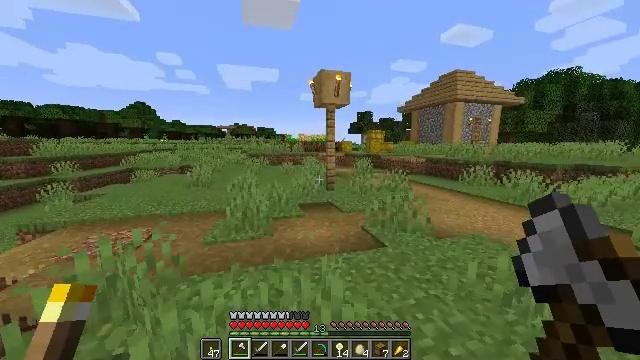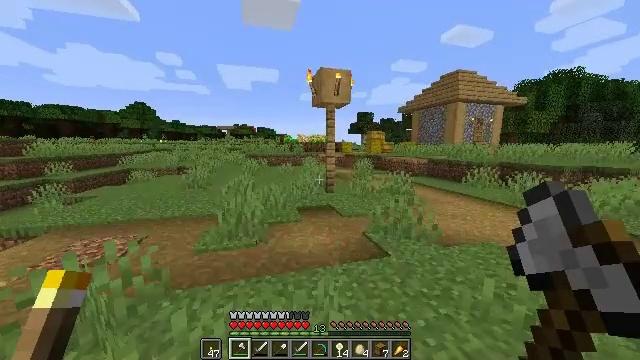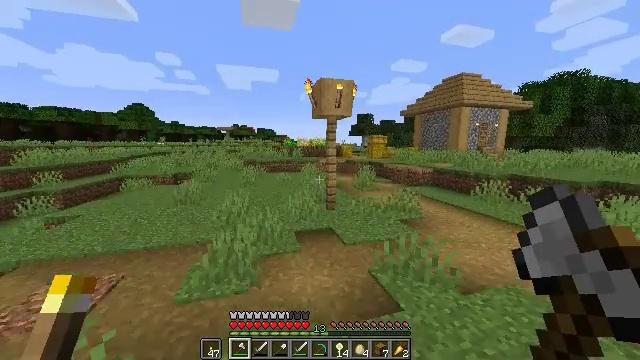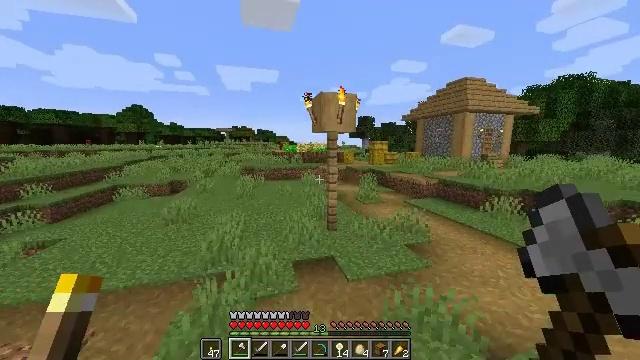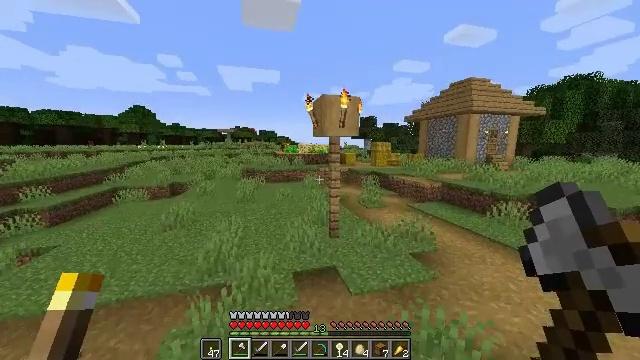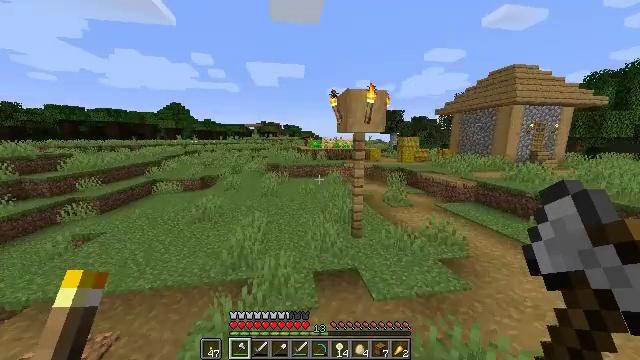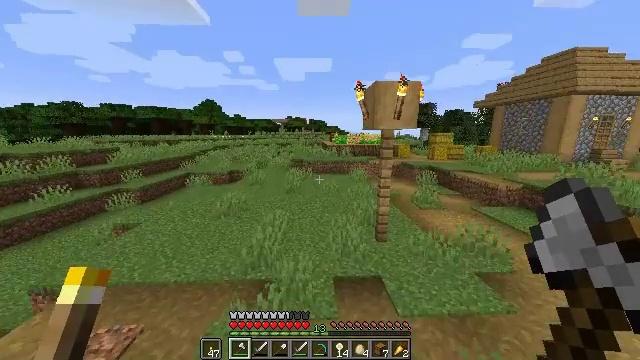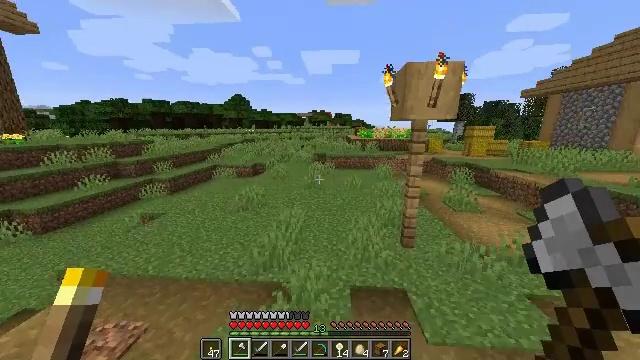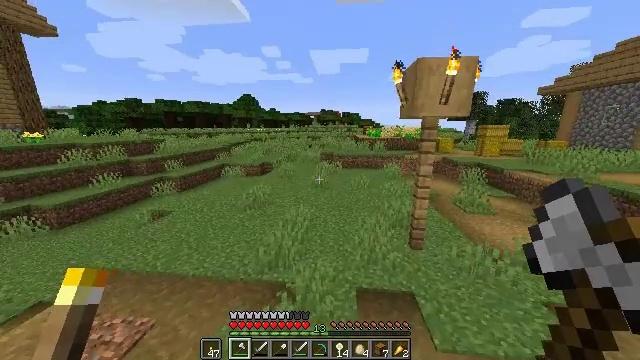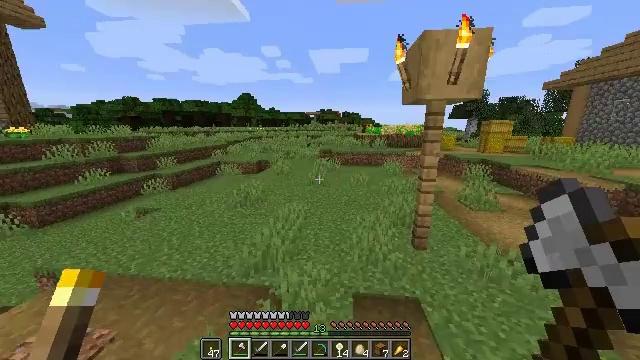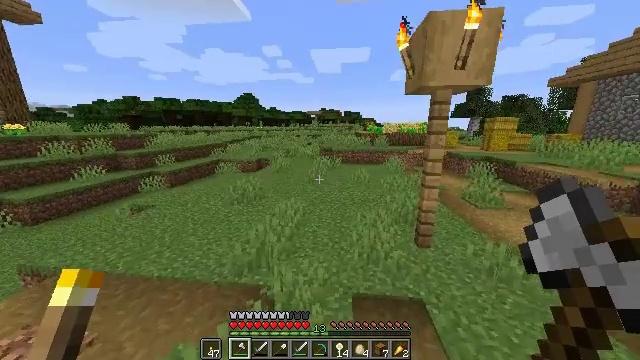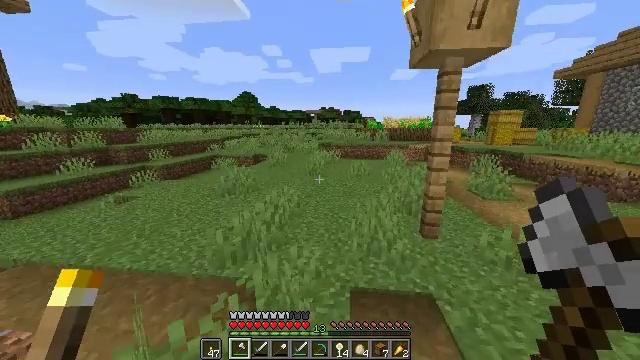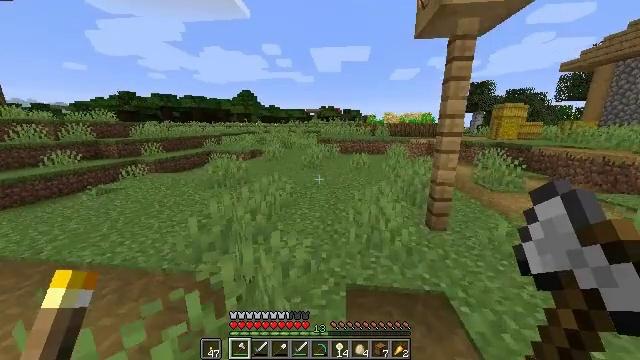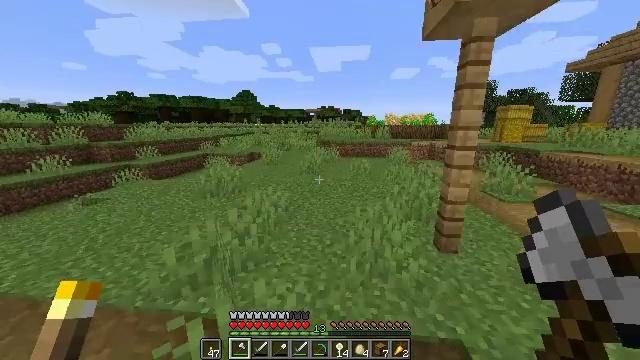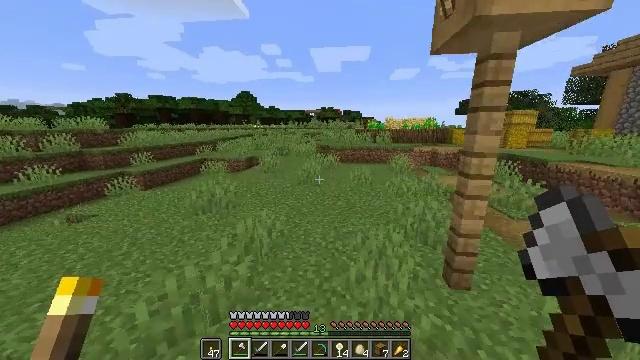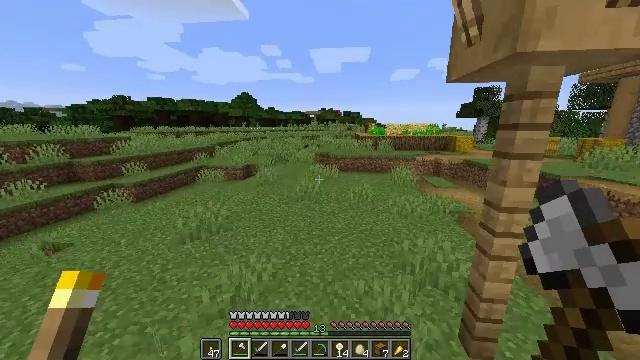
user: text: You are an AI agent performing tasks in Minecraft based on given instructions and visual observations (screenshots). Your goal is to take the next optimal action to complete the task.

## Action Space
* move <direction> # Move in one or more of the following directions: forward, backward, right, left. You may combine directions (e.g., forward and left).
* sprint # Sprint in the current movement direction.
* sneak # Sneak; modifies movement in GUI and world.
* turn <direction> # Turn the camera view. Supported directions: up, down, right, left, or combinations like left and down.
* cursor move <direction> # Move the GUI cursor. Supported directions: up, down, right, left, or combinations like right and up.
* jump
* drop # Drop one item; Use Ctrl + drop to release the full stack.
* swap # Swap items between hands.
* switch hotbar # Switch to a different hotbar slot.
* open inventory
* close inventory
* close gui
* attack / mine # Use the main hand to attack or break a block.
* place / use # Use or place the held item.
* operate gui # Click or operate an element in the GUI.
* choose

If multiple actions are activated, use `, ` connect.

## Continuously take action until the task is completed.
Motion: motion action
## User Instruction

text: Gather wheat by left-clicking on it.
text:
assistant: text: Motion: move forward, sprint, jump
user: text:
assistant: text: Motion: move forward, sprint, jump
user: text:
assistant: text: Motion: move forward, sprint, jump
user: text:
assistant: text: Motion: move forward, sprint, jump
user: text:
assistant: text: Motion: move forward, sprint, turn left and down, jump
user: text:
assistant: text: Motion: move forward, turn left and down, jump
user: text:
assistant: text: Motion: move forward, turn left and down, jump
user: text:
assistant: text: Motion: move forward, turn left, jump
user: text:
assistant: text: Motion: move forward, jump
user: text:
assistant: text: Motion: move forward, jump
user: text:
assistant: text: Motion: move forward, jump
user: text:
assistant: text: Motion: move forward, jump
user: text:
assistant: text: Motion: move forward, sprint, jump
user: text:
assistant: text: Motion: move forward, sprint, jump
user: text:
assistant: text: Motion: move forward, sprint, jump
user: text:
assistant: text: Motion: move forward, sprint, jump
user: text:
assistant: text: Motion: move forward, sprint, jump
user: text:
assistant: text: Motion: move forward, jump
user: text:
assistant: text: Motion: move forward, jump
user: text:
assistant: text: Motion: move forward, jump
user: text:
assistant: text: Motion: move forward, jump
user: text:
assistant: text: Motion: move forward, turn right, jump
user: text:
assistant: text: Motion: move forward, turn right, jump
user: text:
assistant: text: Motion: move forward, turn right, jump
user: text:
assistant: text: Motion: move forward, sprint, turn right, jump
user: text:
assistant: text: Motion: move forward, sprint, turn right, jump
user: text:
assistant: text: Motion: move forward, sprint, turn right, jump
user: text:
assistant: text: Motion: move forward, sprint, jump
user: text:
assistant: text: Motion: move forward, jump
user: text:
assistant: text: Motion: move forward, jump